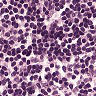
Metastatic tissue present: no